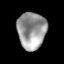
Tissue: lung
Cell type: Epithelial cells
Senescence score: 0.1894
Nuclear area (px): 1029
Mean DAPI intensity: 153.624